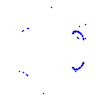
Particle: proton